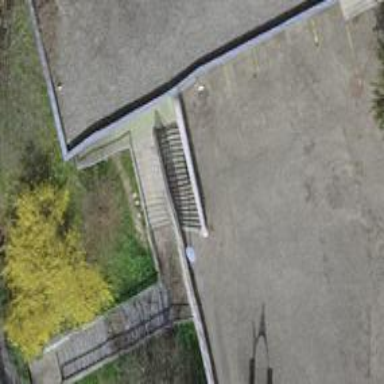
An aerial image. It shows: Flight of steps with sett surface.